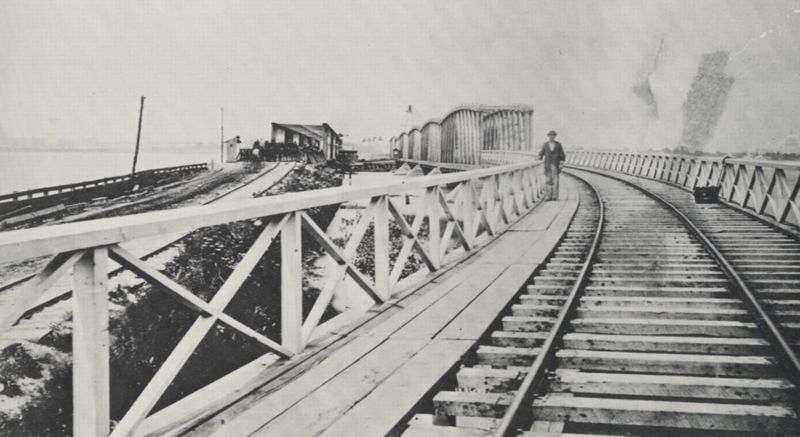
Titel: Lange Brücke über dem Potomac Fluss
Künstler: Mathew B. Brady
Schlagwörter: himmel, mann, meer, wasser, weiß, fluss, menschen, see, grau, holz, hut, schwarz, gras, zaun, alt, mensch, horizont, weite, brücke, gehen, holzplanken, zug, dunst, latten, fußgänger, damm, industrie, planken, sturm, balken, bohlen, geländer, bretter, foto, fotografie, tusche, truhe, passant, pfahl, schwarz-weiss, kiste, fleck, photo, kurve, wanderer, bahn, eisenbahn, eisenbahnbrücke, konstruktion, geleise, gleis, gleise, haltestelle, schiene, schienen, gestrüpp, fotographie, stahl, bau, schwelle, koffer, riss, baustelle, bahntrasse, holzbau, bahngleise, dokumentation, holzbrücke, trasse, geleis, schwellen, ann, brücle, eriß, zug gleis